Interaction volume radius: 5 \u00c5
Interaction volume height: 25 \u00c5
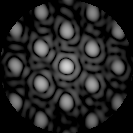
Disorder parameter: 0.2066